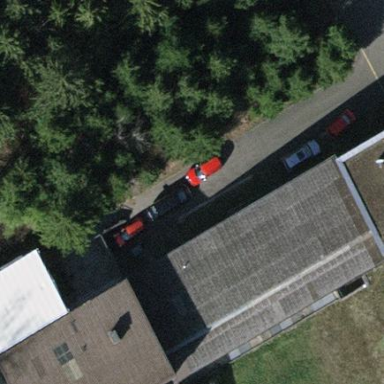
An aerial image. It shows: Shooting sport building.